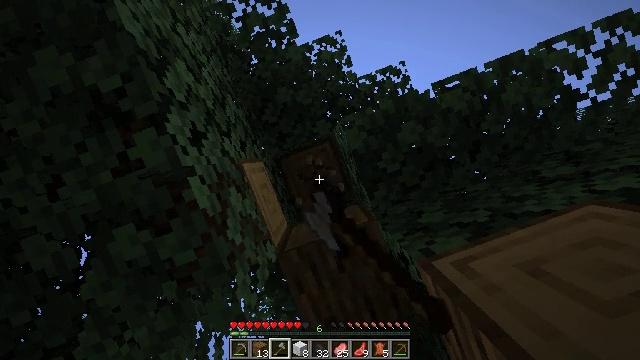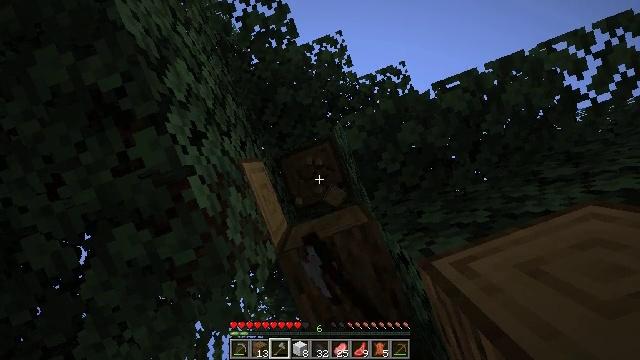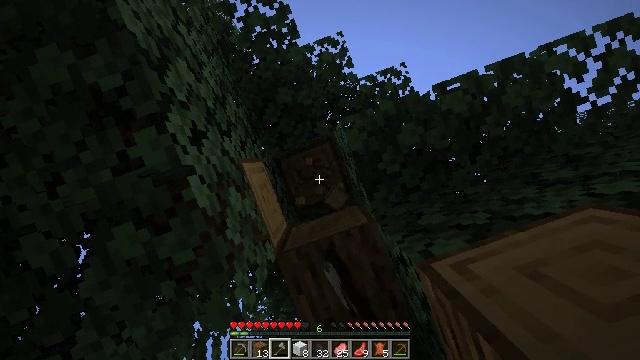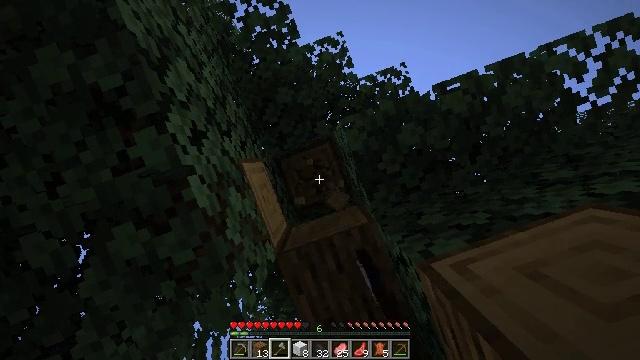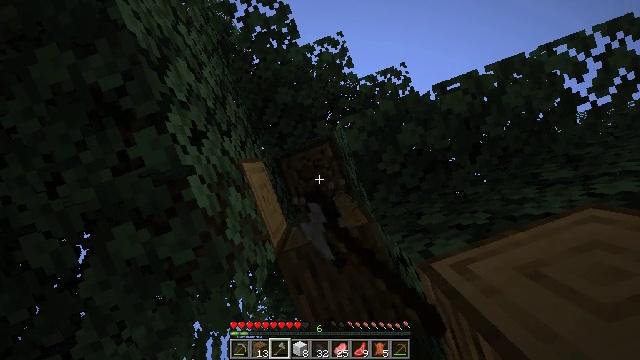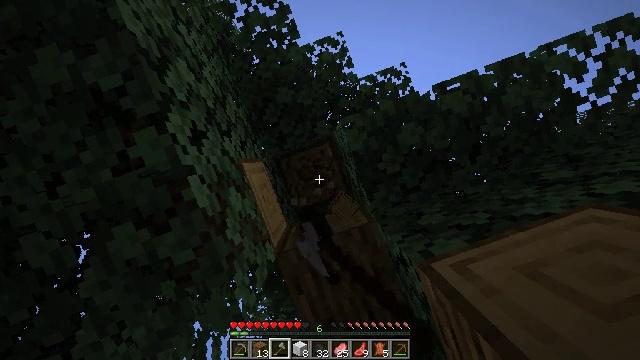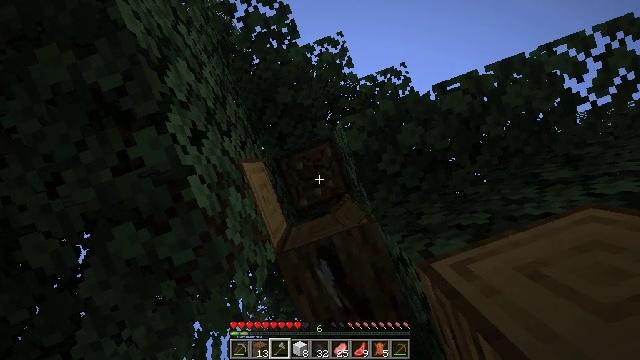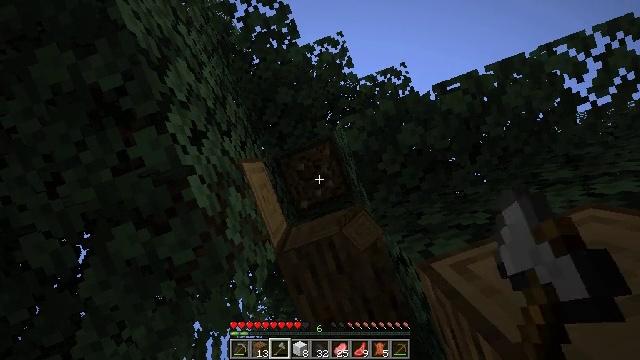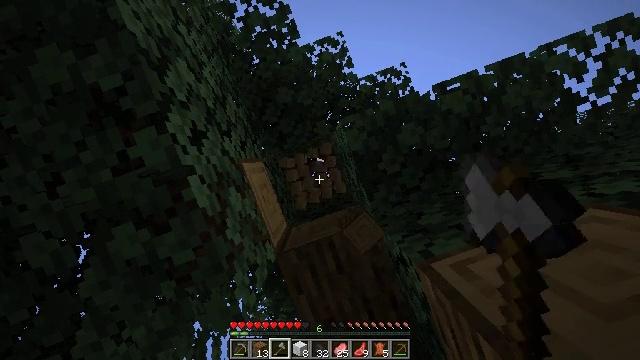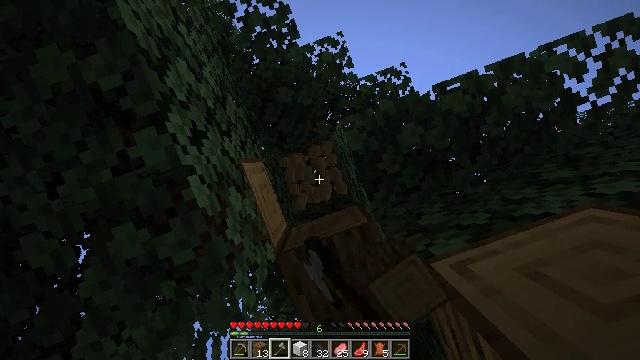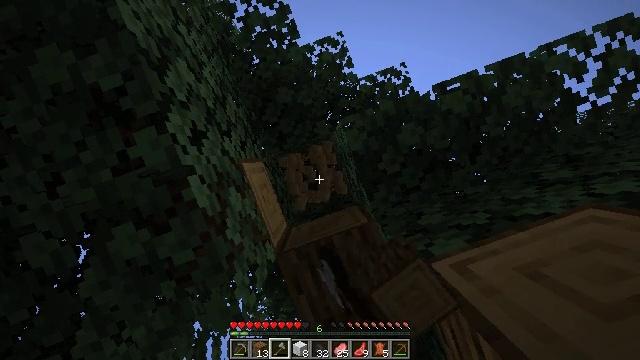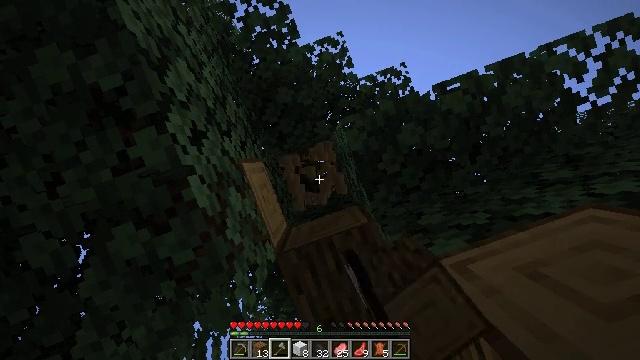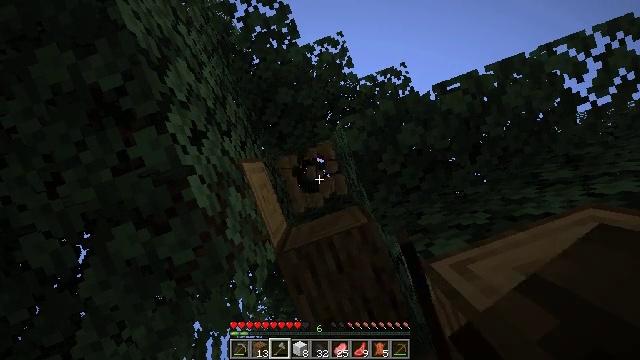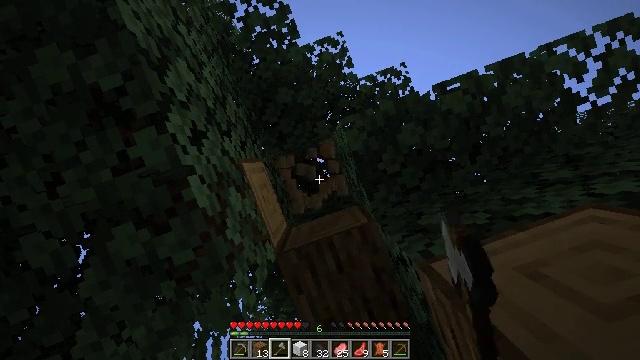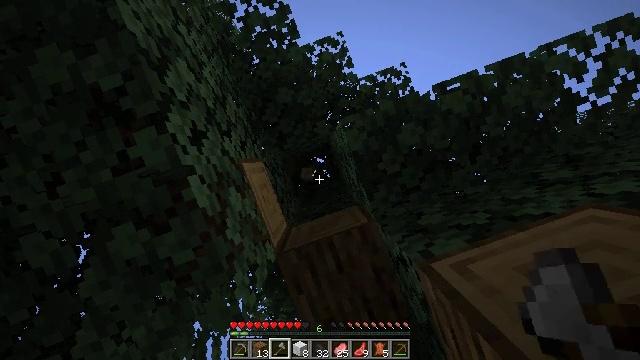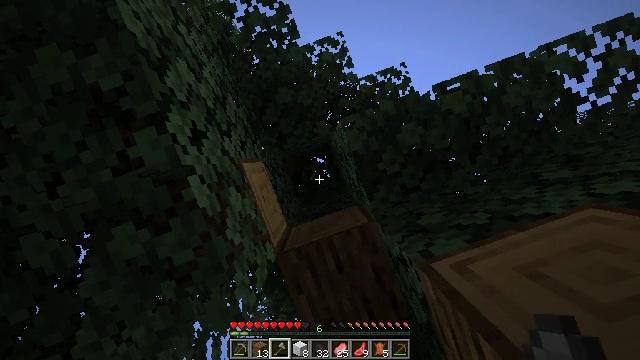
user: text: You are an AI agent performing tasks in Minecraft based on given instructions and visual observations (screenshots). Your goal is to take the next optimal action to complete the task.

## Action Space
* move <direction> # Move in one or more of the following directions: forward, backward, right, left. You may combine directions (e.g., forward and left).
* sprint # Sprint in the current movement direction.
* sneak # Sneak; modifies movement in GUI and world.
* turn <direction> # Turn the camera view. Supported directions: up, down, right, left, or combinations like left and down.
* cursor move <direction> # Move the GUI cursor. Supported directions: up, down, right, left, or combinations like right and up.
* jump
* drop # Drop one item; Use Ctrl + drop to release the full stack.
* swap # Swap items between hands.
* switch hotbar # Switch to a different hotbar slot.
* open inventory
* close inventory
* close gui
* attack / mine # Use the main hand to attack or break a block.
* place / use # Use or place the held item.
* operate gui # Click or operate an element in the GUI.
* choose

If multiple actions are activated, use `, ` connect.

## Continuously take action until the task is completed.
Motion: motion action
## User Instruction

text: Gather oak logs from trees.
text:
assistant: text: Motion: attack / mine
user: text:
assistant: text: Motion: attack / mine
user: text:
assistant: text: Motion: attack / mine
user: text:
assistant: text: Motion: attack / mine
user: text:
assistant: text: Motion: attack / mine
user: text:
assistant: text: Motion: attack / mine
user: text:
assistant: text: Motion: attack / mine
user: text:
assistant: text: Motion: attack / mine
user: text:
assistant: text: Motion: attack / mine
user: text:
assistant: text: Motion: attack / mine
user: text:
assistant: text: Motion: attack / mine
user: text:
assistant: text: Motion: attack / mine
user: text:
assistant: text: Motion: attack / mine
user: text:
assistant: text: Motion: attack / mine
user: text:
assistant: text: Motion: attack / mine
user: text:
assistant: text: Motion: attack / mine
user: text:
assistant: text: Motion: turn down, attack / mine
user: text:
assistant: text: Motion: turn right and down, attack / mine
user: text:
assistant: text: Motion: turn down, attack / mine
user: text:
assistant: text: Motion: attack / mine
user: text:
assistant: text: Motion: attack / mine
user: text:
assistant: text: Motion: attack / mine
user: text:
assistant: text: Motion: attack / mine
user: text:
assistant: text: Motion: attack / mine
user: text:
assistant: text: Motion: attack / mine
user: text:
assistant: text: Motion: attack / mine
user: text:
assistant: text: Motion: attack / mine
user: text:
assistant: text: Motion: attack / mine
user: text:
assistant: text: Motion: attack / mine
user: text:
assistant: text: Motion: attack / mine